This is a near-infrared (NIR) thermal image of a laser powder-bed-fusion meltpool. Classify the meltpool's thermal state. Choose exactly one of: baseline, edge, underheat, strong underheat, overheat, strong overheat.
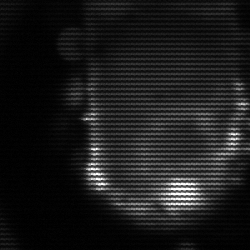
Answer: baseline